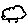
Label: cloud